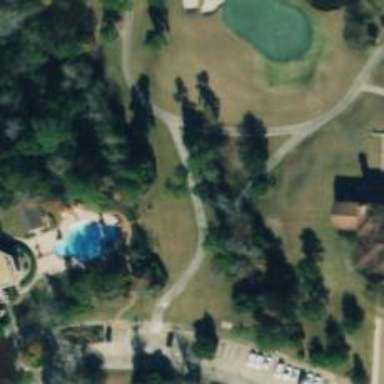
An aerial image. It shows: Path for both roads and golfers.